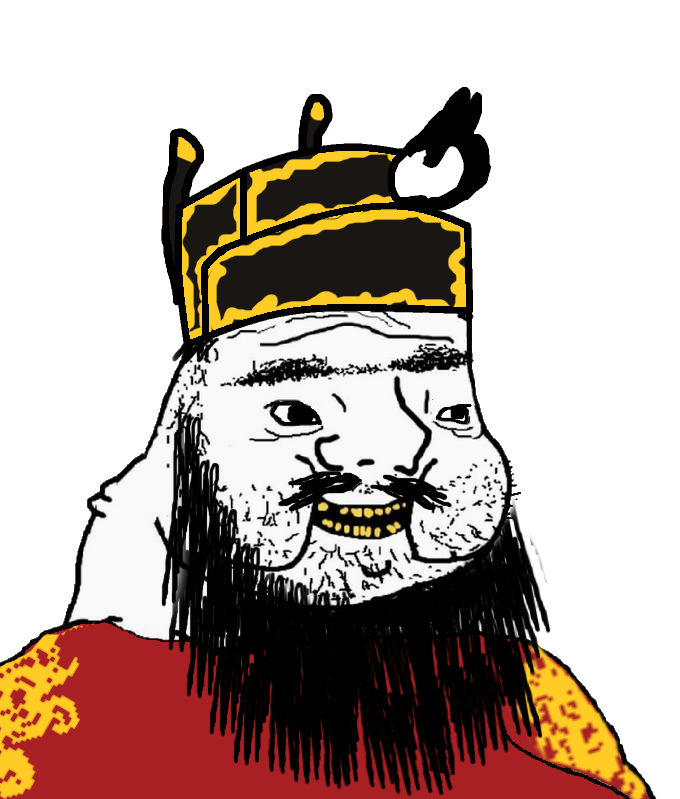
Label: 5_Blobjak